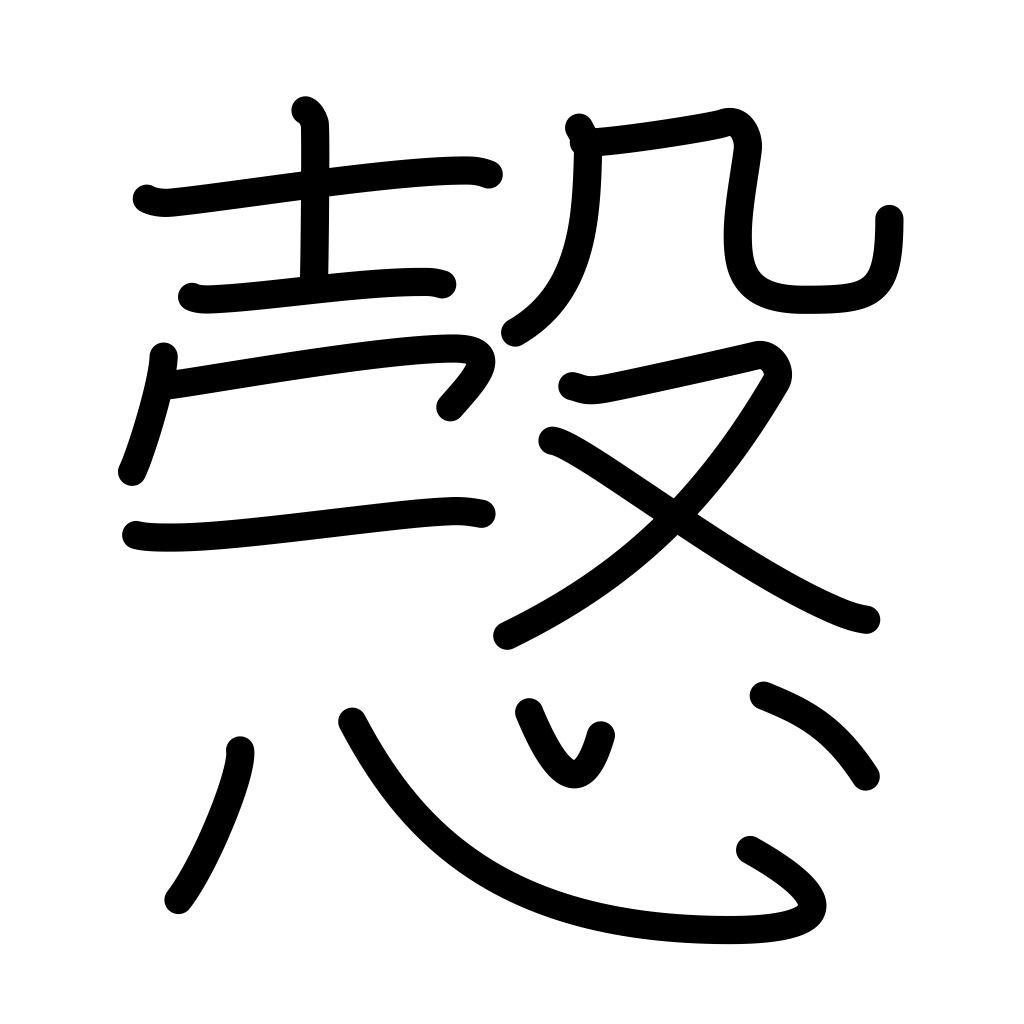
Meaning: respectful, sincerely